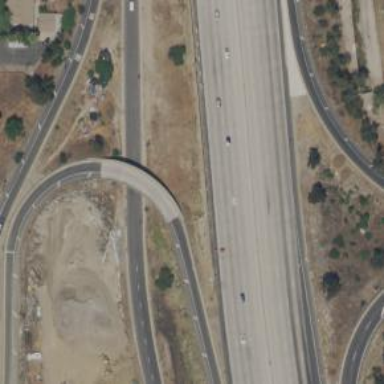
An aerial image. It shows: Motorway link.